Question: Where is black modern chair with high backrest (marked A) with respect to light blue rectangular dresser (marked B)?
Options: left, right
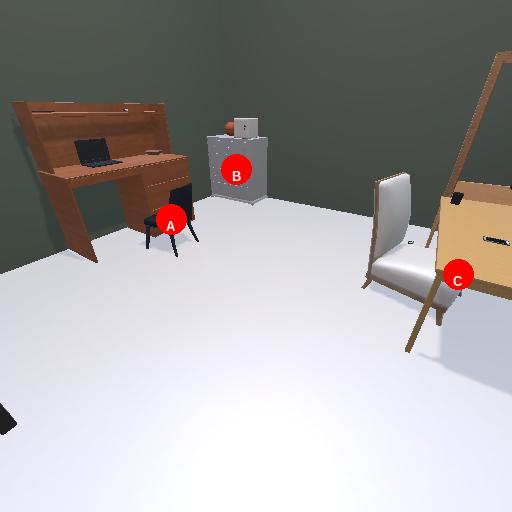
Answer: left